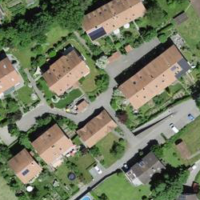
EUNIS habitat code: 54
Species observed at this site:
Macroglossum stellatarum